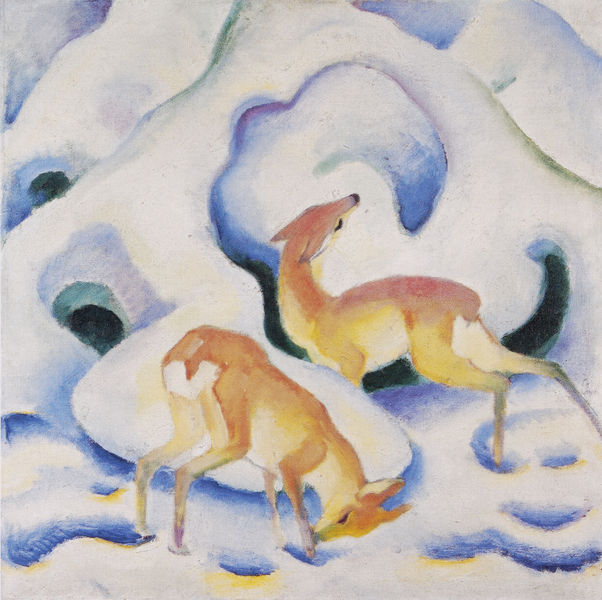
Titel: Rehe im Schnee II
Künstler: Franz Marc
Standort: München
Institution: Städtische Galerie im Lenbachhaus
Schlagwörter: baum, blau, gemälde, gruppe, himmel, kopf, körper, schatten, weiß, wolken, aquarell, gelb, grün, landschaft, braun, bunt, grau, hell, kreide, mund, nase, ohr, orange, rücken, schwarz, hund, rot, schnee, tier, tiere, wolke, beige, expressionismus, malerei, jung, augen, stein, schauen, öl, feld, felder, kalt, auge, ohren, rosa, wald, reiter, rund, beine, hellblau, huf, hufe, sprung, bein, wellen, zwei, jungen, moderne, laufen, spuren, abstrakt, farben, fläche, flächen, gebirge, farbe, formen, lila, grasen, linien, winter, füsse, ölgemälde, wogen, duktus, dunkelblau, ernst, bauch, ölfarbe, spiel, berlin, bücken, weiden, gemalt, münchen, expressionistisch, linie, kälte, farbflächen, kontur, form, künstler, dynamik, tanne, farbauftrag, franz, pfote, beugen, kitz, reh, rehe, rehkitz, nadeln, winterlandschaft, farbfelder, äsen, blauer reiter, ränder, lecken, eleganz, blauer, junges, hinterteil, pastellkreide, franz marc, marc, rehkitze, staffelung, blaue, dreieckskomposition, farbfeld, künstlergruppe, mulden, putzen, rundlich, rah, 1895, 1918